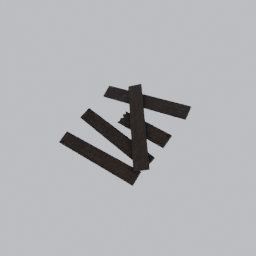
Label: architecture